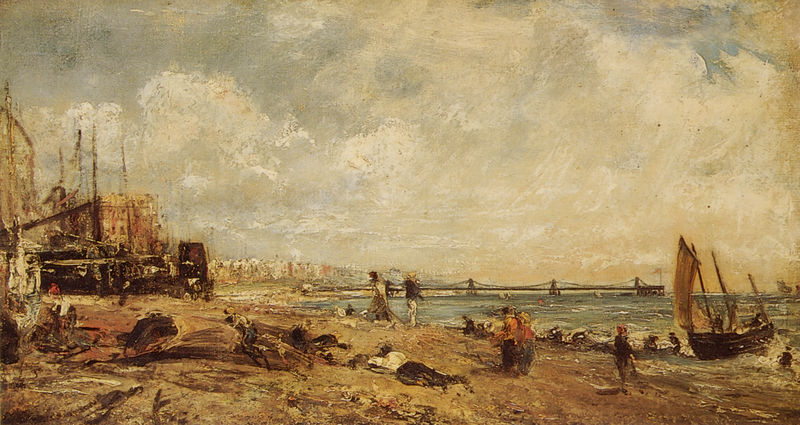
Titel: Sketch for Chain Pier, Brighton
Künstler: John Constable
Standort: Philadelphia (Pennsylvania)
Institution: John G. Johnson Collection
Schlagwörter: blau, gemälde, gruppe, himmel, meer, schatten, wasser, weiß, wolken, frauen, gelb, impressionismus, landschaft, menschen, ocker, sand, stadt, ufer, braun, frau, grau, hell, holz, licht, männer, rot, wolke, beige, malerei, stehen, tod, holland, öl, baumstamm, horizont, häuser, wind, brücke, gehen, pastos, boot, boote, kinder, gischt, küste, schiff, schiffe, segel, segelboot, strand, wellen, liegen, ansicht, fahnen, vedute, fischer, mast, netze, segelschiff, nebel, kutsche, arbeiter, figuren, hafen, anleger, masten, brandung, constable, landung, pier, steg, sturm, turner, duktus, palast, leid, spaziergänger, schlafender, gestrandet, hängebrücke, liegender, woklen, staadt, reederei, strandhütten, blau#